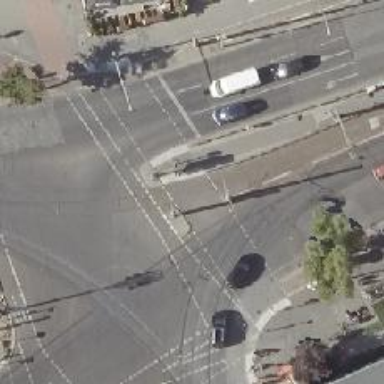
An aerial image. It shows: Tram crossing with traffic signals.